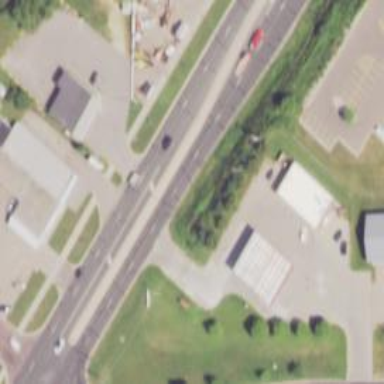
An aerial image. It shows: Secondary road with asphalt surface.